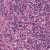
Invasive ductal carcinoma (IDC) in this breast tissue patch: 1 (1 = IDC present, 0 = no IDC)